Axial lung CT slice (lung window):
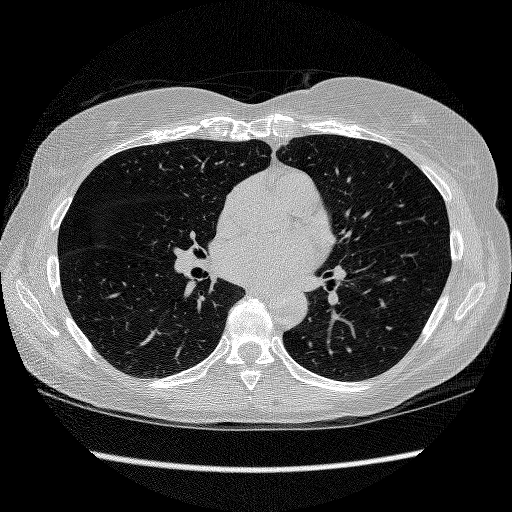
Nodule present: no